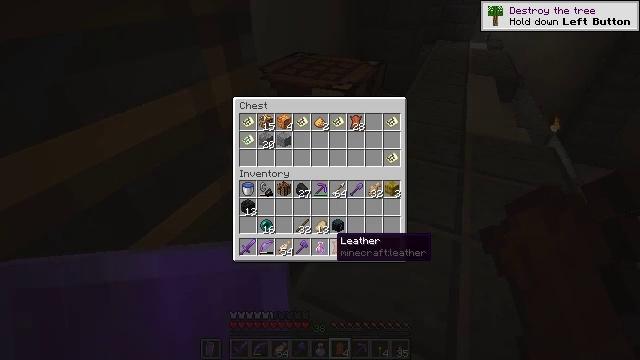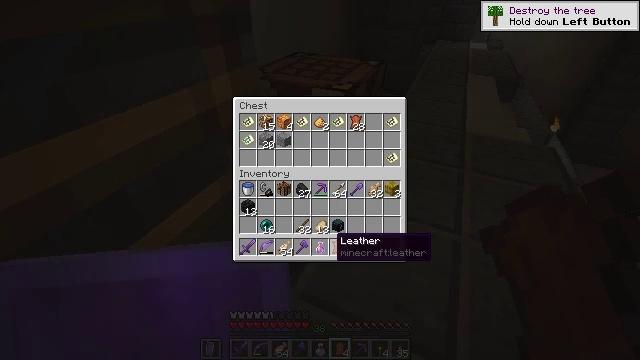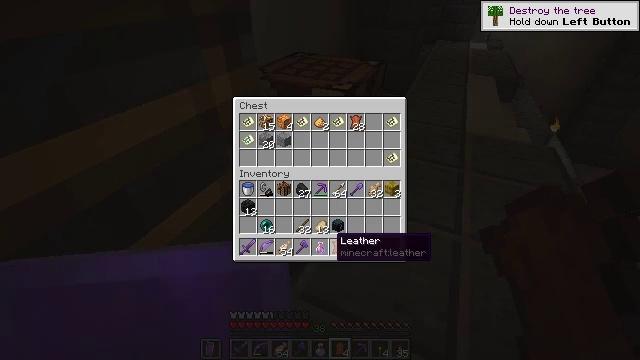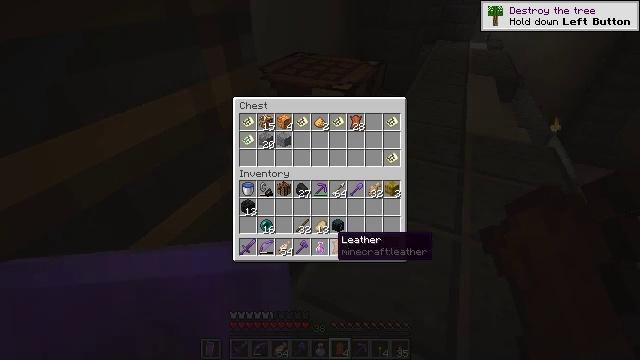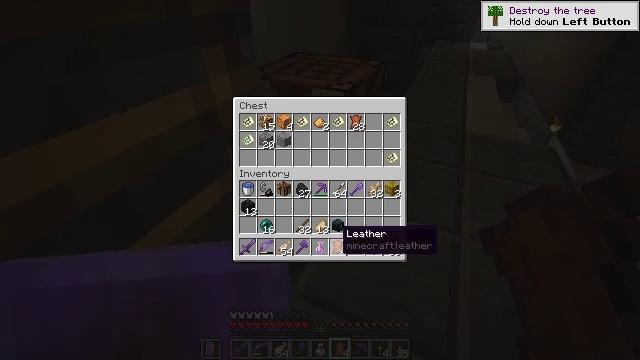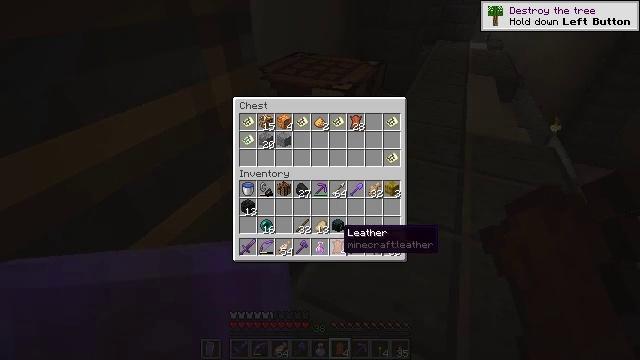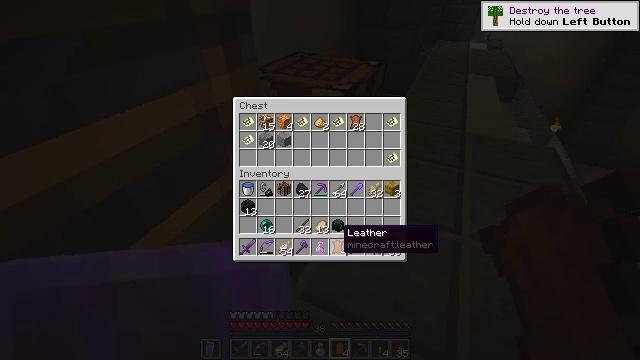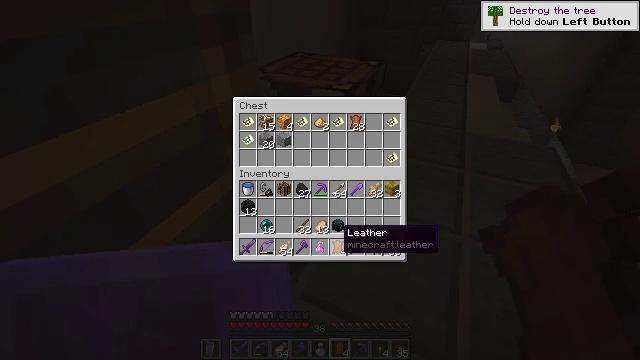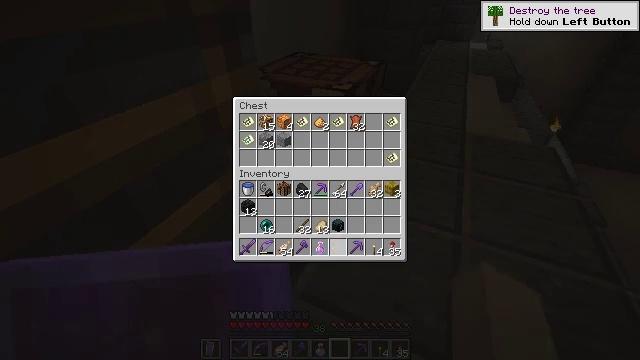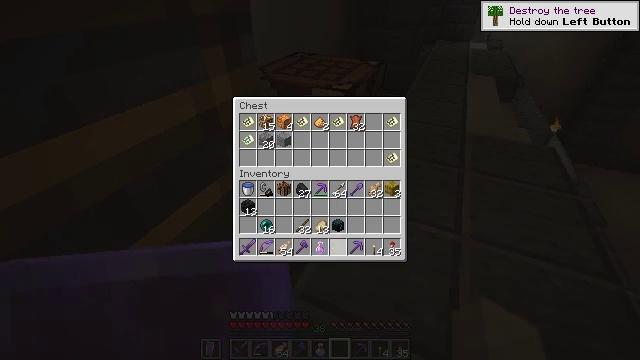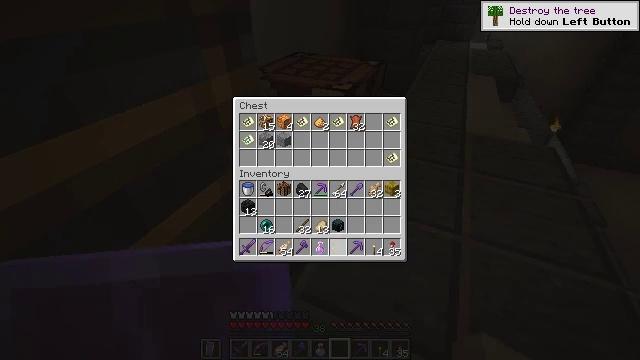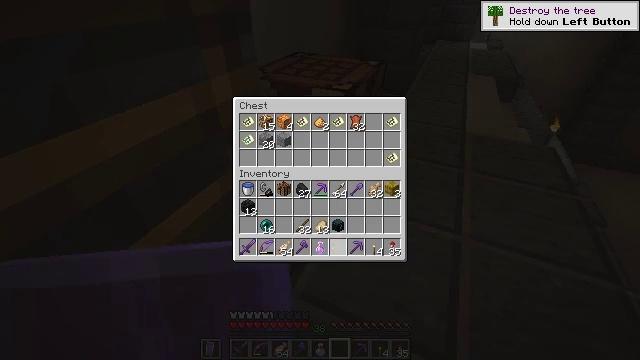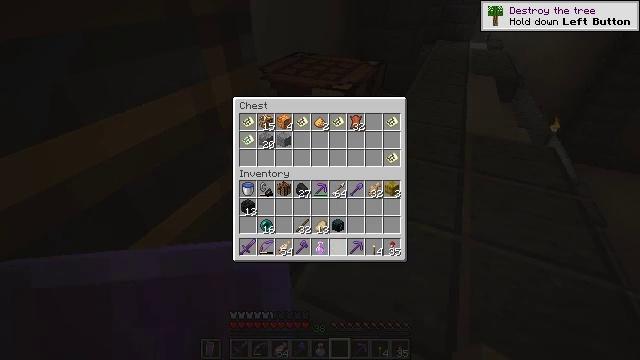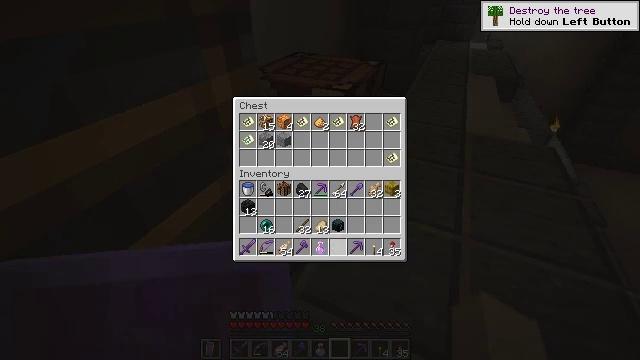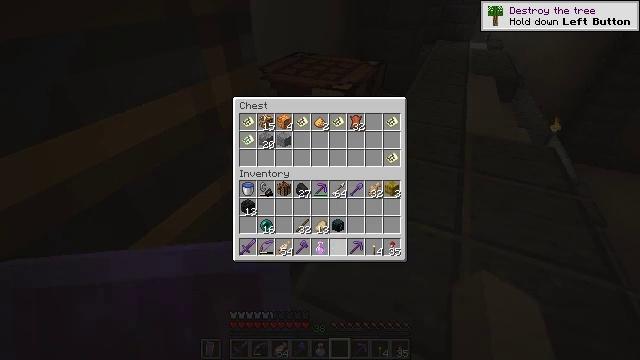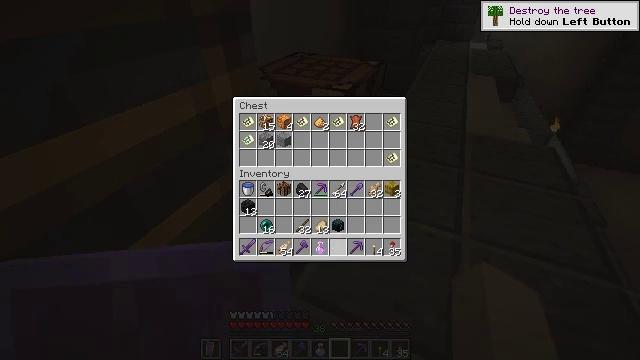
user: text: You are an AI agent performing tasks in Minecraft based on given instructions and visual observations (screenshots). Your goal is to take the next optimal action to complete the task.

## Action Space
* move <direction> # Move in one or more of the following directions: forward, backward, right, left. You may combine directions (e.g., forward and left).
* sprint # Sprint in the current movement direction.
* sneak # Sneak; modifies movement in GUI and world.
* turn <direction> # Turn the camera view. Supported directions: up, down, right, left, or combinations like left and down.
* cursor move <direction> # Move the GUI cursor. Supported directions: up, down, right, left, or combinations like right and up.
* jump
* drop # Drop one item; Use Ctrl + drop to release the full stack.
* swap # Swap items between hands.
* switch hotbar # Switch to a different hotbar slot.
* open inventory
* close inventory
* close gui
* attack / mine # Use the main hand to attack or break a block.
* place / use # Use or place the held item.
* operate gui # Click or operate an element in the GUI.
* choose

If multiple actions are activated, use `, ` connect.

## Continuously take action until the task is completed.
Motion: motion action
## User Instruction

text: craft item air
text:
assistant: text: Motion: sneak
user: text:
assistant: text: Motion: sneak
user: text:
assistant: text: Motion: sneak
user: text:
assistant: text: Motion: sneak
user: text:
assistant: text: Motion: sneak
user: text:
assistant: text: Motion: sneak
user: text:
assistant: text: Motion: sneak
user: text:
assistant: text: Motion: sneak, attack / mine
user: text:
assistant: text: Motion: sneak, attack / mine
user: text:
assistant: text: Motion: sneak, attack / mine
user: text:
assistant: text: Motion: sneak
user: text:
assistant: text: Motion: no_op
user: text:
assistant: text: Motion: no_op
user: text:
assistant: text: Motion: no_op
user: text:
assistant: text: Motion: no_op
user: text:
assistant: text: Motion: no_op
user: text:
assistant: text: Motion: no_op
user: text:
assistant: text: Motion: no_op
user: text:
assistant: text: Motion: no_op
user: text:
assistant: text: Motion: turn left and up
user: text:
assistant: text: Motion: move forward, turn left and up
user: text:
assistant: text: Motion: move forward, turn left and up
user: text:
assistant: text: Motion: move forward, turn right and up
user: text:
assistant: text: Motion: move forward, turn right and up
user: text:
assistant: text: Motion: move forward, turn right and up
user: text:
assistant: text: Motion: move forward, turn right and up
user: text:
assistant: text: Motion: move forward, turn up
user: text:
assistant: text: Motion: move forward, turn up
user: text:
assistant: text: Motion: move forward, turn up
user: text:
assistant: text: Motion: move forward, turn left and up